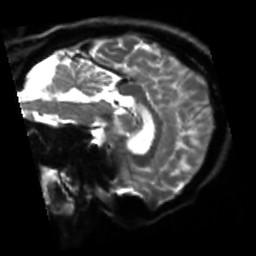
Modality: sbref
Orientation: sagittal
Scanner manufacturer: siemens
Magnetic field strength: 3 T
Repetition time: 4 s
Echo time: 0.0594 s